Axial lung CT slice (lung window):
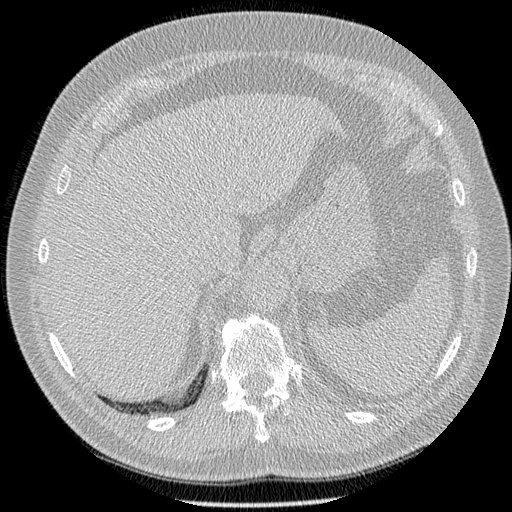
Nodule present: no